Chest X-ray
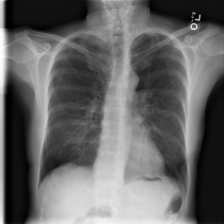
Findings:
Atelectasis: negative
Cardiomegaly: negative
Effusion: negative
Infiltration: negative
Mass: positive
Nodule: negative
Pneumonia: negative
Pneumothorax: negative
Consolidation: negative
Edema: negative
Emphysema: negative
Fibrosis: negative
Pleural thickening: negative
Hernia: negative